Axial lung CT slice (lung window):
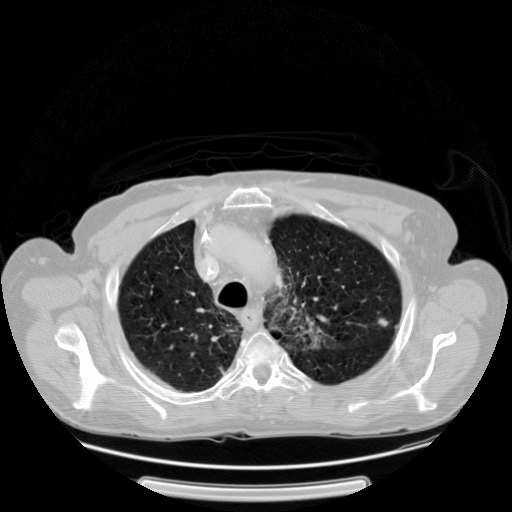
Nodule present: yes
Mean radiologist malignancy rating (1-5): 3